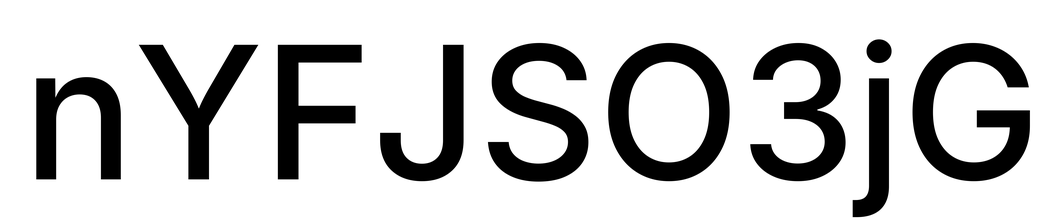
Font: Inter_Medium